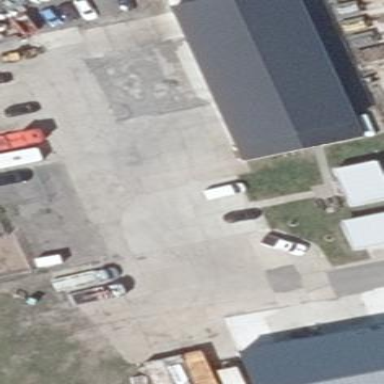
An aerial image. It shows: Group of garages.